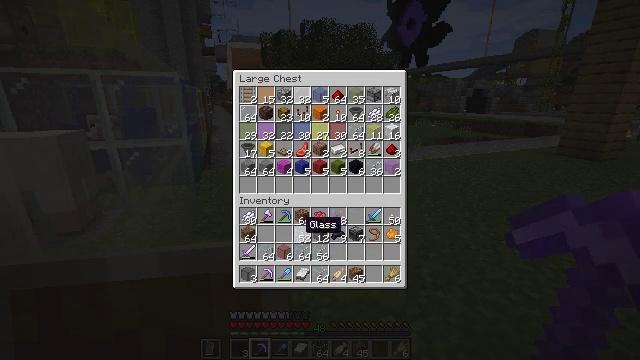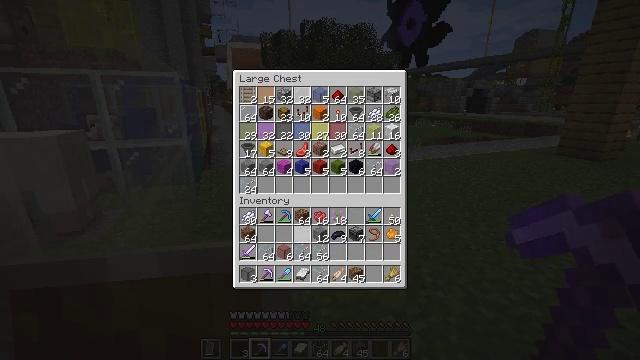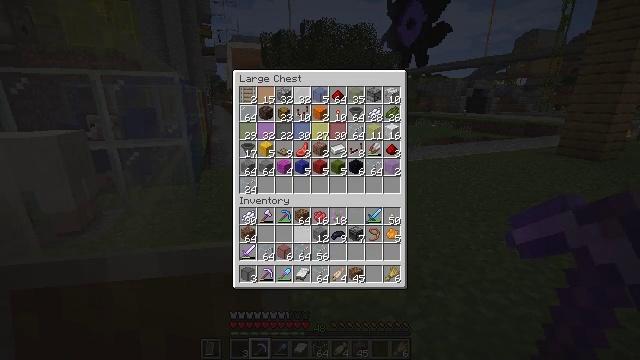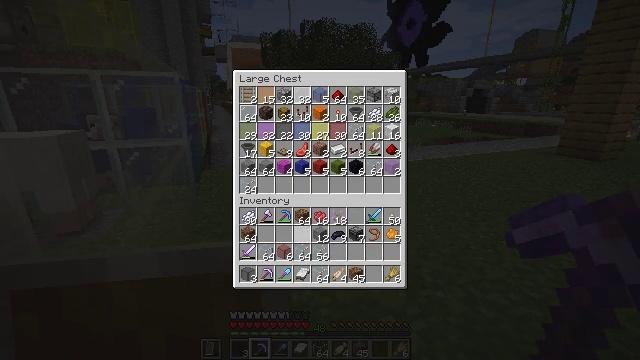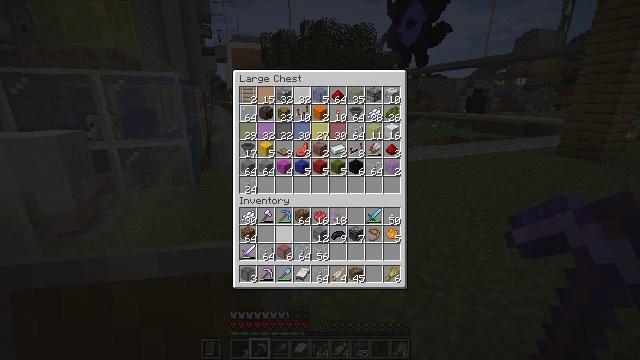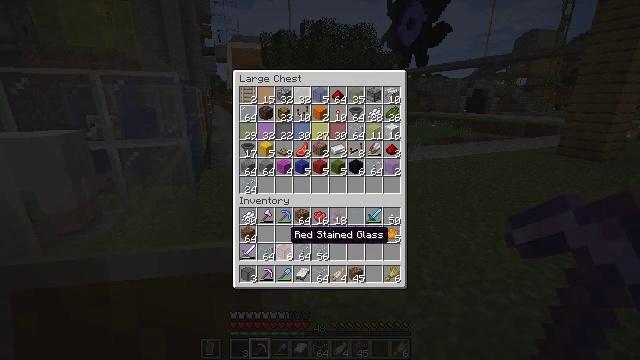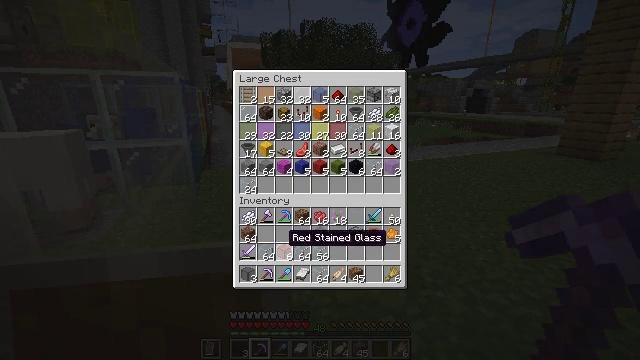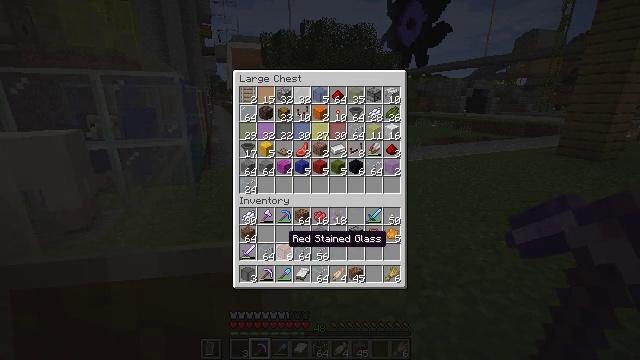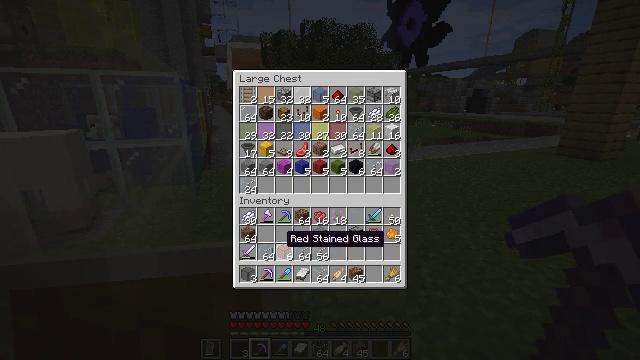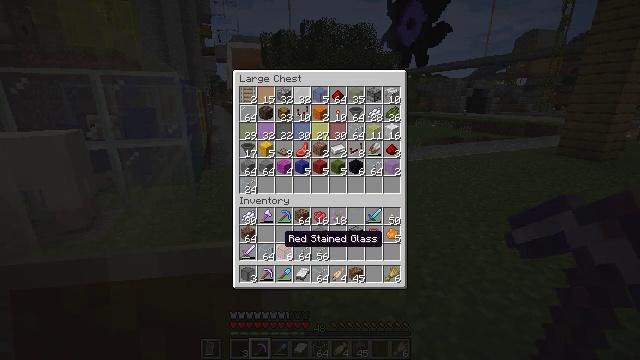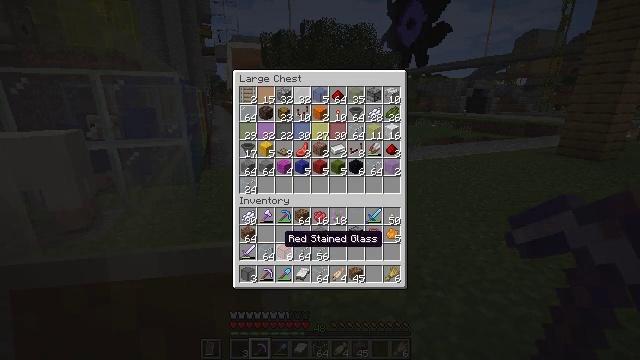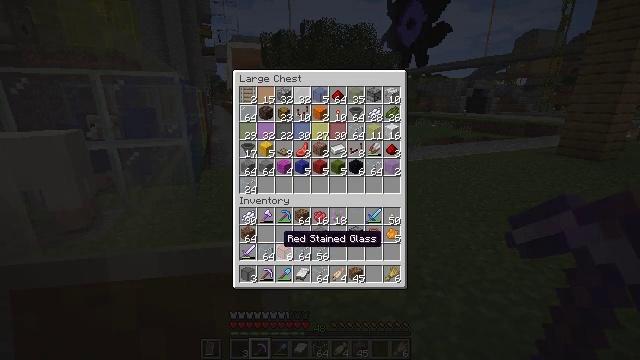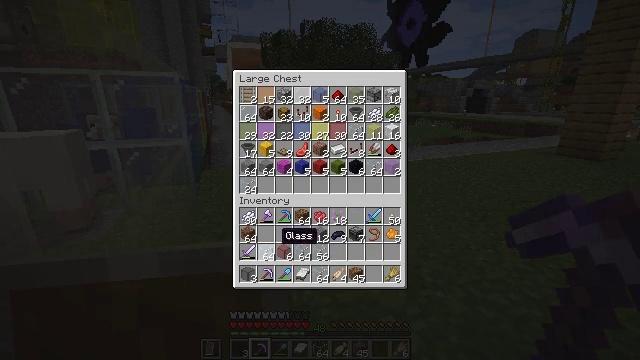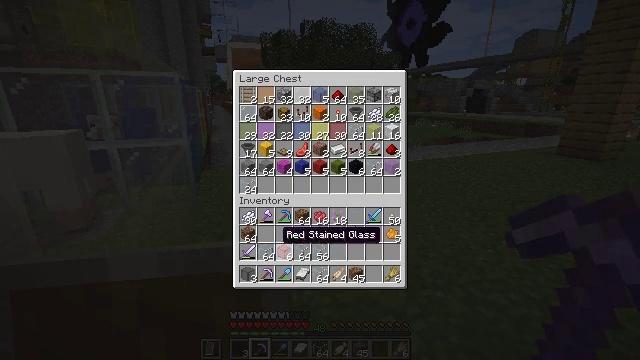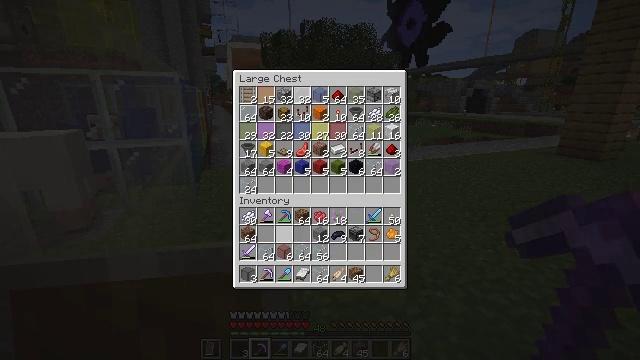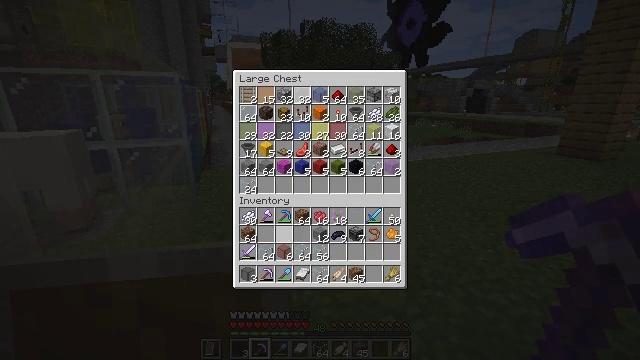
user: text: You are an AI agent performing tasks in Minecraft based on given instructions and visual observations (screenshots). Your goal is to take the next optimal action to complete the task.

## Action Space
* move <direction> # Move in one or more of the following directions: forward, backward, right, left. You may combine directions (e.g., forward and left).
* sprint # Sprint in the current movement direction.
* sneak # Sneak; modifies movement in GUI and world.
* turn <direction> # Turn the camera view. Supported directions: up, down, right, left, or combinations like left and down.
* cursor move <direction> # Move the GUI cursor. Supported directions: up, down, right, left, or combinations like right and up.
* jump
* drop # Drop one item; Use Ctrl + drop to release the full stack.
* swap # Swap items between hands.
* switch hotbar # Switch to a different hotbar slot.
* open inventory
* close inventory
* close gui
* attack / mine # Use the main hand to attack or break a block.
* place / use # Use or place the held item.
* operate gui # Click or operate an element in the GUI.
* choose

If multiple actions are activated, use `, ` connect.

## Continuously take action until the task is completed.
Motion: motion action
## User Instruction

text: Break the orange stained glass pane.
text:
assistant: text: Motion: sneak, choose
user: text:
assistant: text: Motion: sneak, choose
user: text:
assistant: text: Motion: sneak
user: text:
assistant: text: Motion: sneak, cursor move left and down
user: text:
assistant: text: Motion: sneak
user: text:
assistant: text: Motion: sneak
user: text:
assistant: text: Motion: sneak
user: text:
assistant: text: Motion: sneak
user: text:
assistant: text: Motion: sneak
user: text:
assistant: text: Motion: sneak
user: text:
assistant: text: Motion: sneak
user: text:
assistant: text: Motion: sneak
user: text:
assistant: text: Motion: sneak
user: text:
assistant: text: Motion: sneak
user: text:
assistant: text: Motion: sneak
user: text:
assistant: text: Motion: sneak
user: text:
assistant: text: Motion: sneak, cursor move right and up
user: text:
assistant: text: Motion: sneak, cursor move right
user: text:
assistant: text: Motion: sneak
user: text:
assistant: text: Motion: sneak
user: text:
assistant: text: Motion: sneak
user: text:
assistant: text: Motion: sneak
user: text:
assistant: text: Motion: sneak
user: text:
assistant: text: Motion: sneak
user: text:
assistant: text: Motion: sneak
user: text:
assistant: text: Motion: sneak
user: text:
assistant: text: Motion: close inventory
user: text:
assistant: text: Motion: close inventory
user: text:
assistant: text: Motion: close inventory
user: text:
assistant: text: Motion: move back, turn left